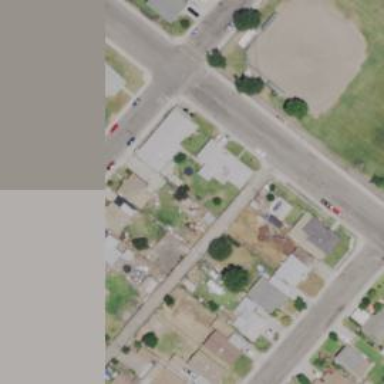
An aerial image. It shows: Alleyway designated as service road.